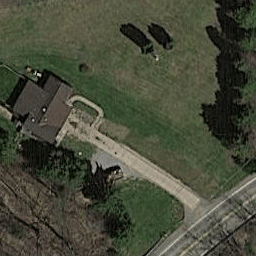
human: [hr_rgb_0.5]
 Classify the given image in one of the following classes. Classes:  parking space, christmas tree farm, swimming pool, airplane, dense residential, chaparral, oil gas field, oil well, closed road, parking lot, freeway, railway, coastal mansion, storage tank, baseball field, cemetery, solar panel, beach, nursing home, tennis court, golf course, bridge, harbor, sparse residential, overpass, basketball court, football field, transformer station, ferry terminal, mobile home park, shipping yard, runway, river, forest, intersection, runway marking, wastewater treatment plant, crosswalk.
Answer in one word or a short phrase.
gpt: sparse residential